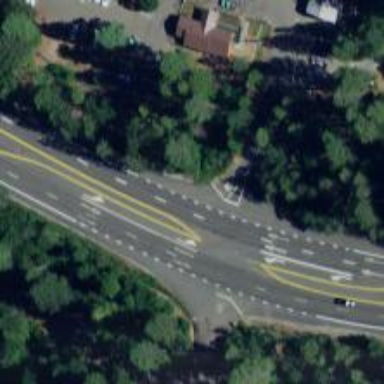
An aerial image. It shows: Trunk link highway with asphalt surface.